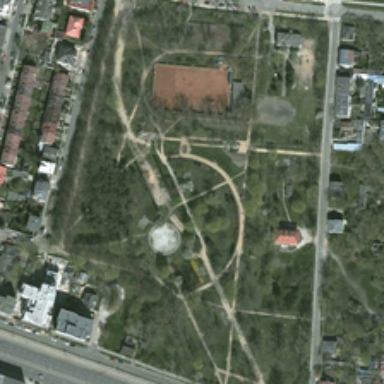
There are lots of trees and grass in the park .